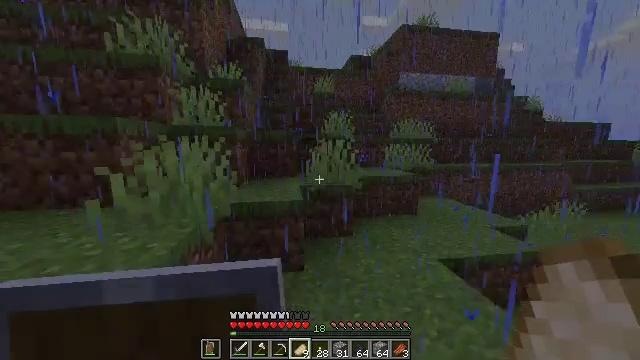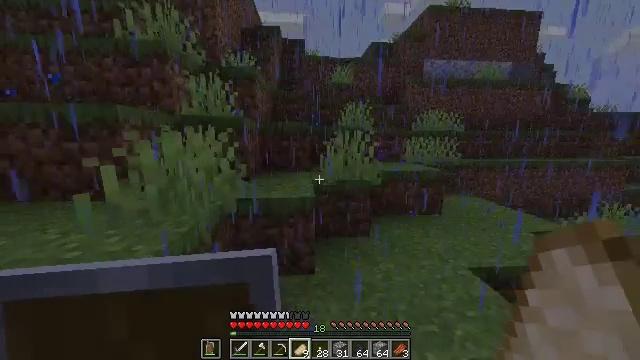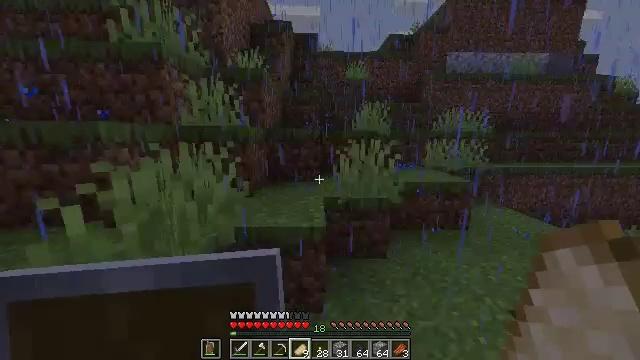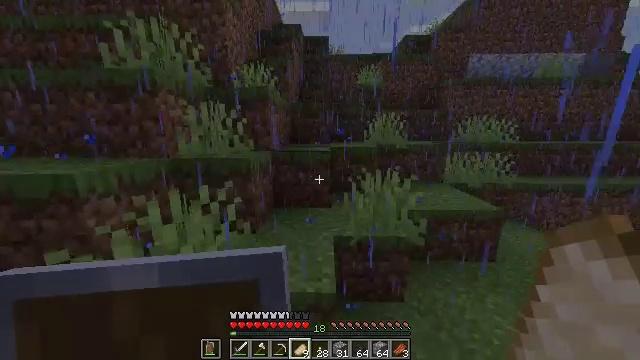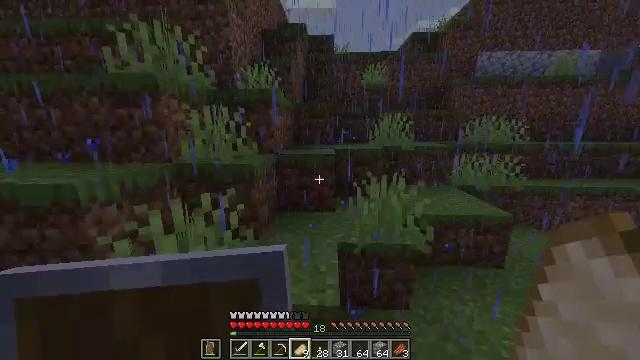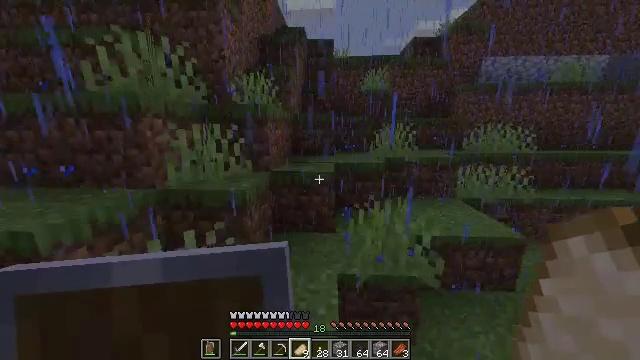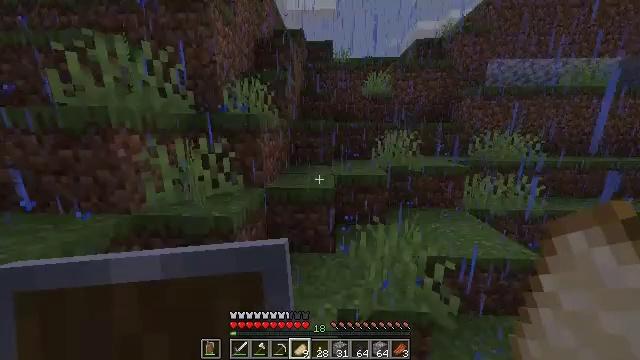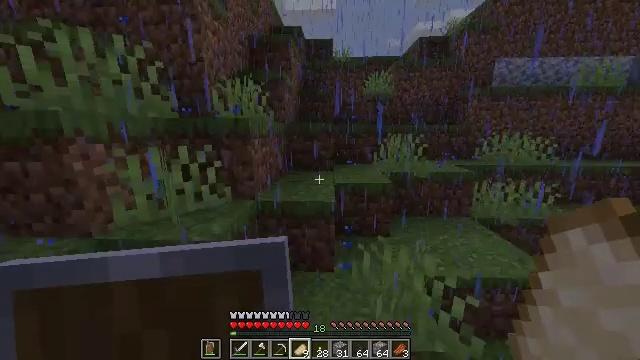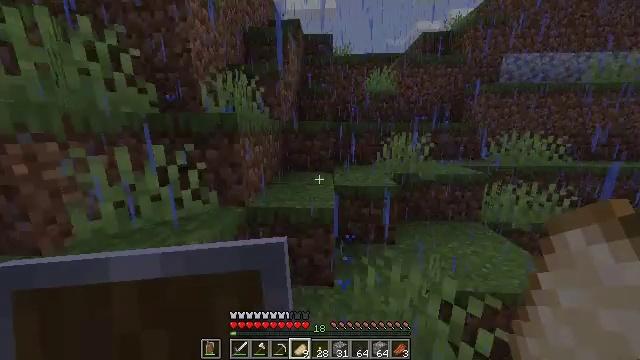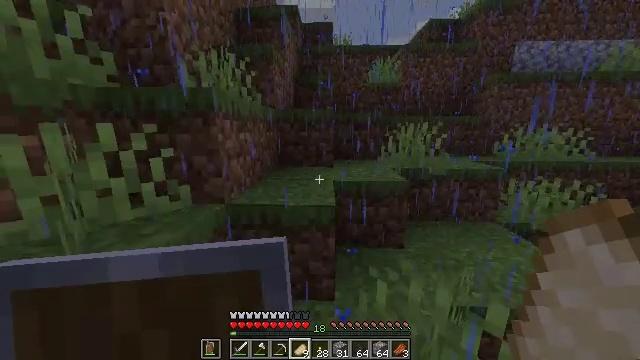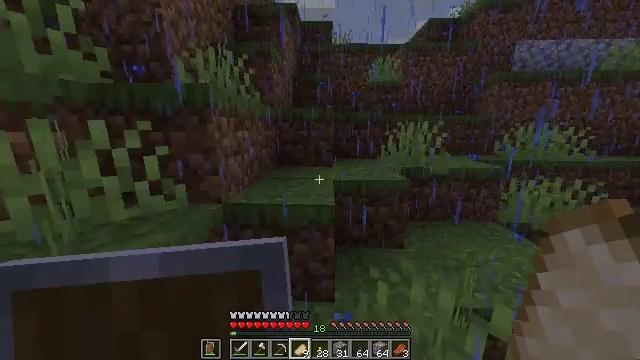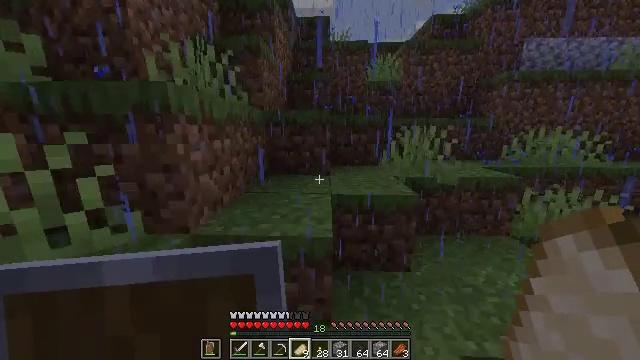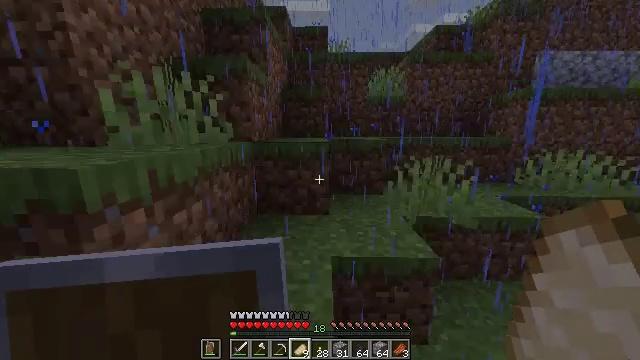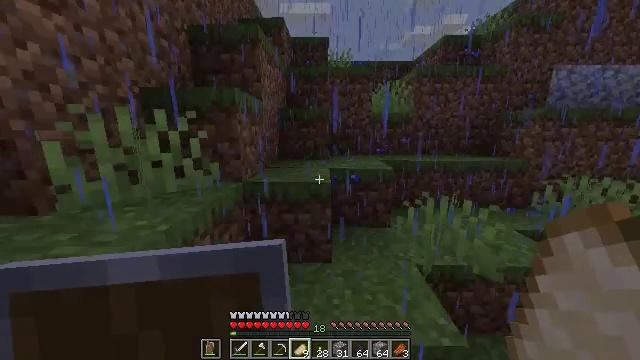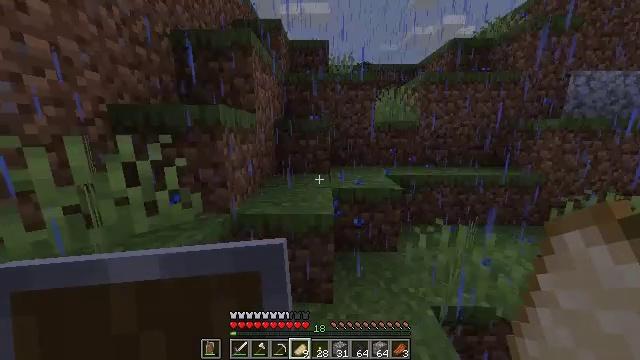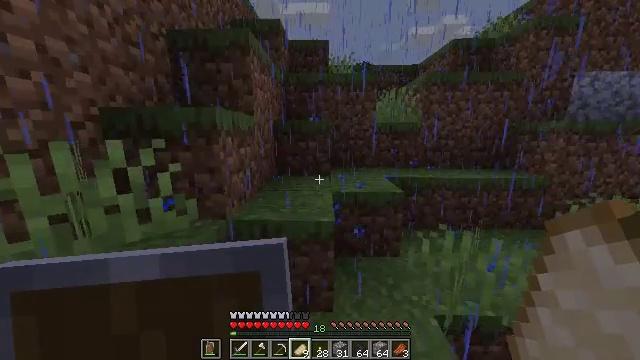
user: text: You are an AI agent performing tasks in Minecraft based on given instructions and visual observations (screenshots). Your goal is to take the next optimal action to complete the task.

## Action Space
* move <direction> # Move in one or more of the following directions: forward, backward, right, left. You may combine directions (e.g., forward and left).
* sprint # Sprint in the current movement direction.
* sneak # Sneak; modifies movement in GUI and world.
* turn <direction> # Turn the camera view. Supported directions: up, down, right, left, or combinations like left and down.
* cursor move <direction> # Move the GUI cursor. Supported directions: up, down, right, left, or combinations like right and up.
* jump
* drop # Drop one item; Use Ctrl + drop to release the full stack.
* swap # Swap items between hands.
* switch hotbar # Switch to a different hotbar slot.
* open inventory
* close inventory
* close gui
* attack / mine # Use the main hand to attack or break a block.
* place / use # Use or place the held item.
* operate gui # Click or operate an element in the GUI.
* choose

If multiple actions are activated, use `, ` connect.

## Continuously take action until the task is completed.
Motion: motion action
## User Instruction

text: Remove an apple from the inventory.
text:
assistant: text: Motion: move forward, turn left and down
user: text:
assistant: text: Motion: move forward, turn left and down, jump
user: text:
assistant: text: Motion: move forward, turn left, jump
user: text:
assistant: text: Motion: move forward, turn left, jump
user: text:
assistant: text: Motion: move forward, jump
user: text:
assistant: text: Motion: move forward, jump
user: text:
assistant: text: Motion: move forward
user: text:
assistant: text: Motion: move forward
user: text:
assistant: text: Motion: move forward
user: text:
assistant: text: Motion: move forward, jump
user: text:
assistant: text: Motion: move forward, jump
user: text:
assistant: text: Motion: move forward, jump
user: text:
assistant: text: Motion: move forward, jump
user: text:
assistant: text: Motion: move forward, jump
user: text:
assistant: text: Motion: move forward, jump
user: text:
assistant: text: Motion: move forward
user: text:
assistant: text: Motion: move forward, jump
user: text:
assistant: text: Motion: move forward, jump
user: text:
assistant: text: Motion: move forward, jump
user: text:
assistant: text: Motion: move forward, jump
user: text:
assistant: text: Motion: move forward, jump
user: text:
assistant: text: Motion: move forward, jump
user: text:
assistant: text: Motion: move forward, jump
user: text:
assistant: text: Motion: move forward
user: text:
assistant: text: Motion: move forward
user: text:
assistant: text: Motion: move forward
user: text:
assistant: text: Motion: move forward
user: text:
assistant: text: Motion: move forward
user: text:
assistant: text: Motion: move forward
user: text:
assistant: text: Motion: move forward